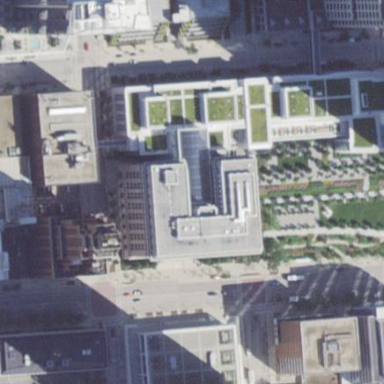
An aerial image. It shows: Close-up view of roof of building.